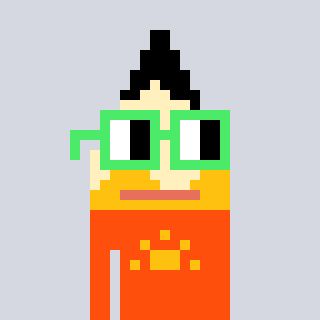
a pixel art character with square light green glasses, a pencil-shaped head and a orange-colored body on a cool background